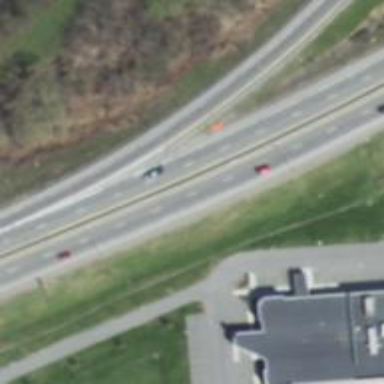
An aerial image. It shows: Trunk highway with expressway features.